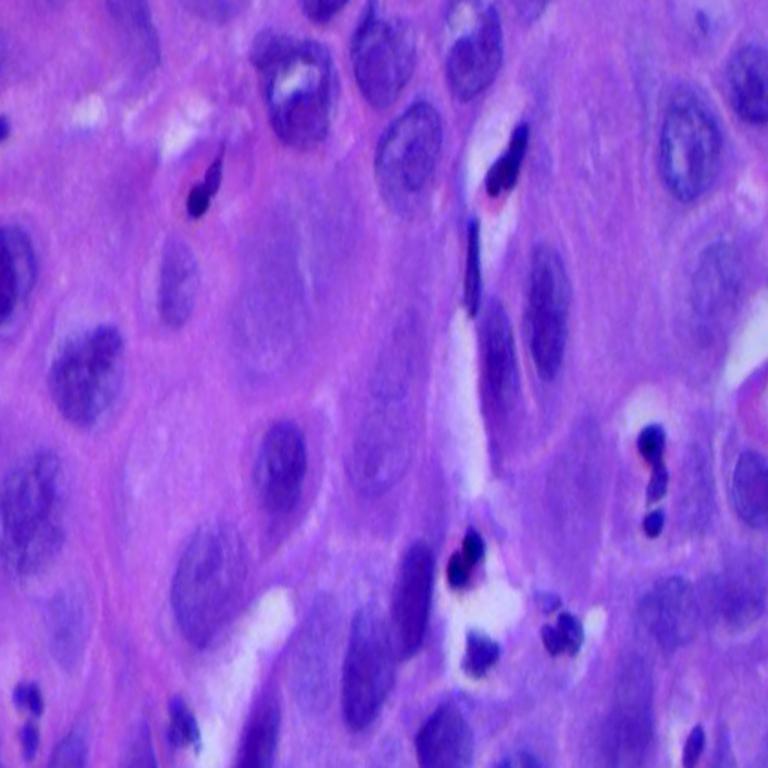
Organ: lung
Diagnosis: squamous carcinomas